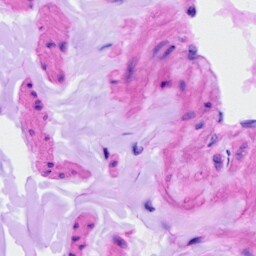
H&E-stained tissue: Ovarian